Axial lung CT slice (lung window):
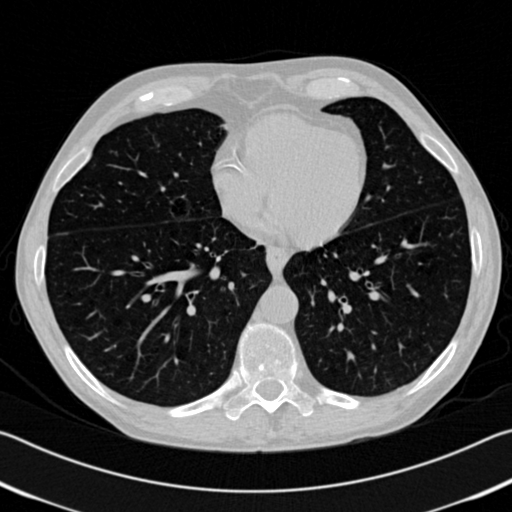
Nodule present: yes
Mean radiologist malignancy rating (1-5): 2